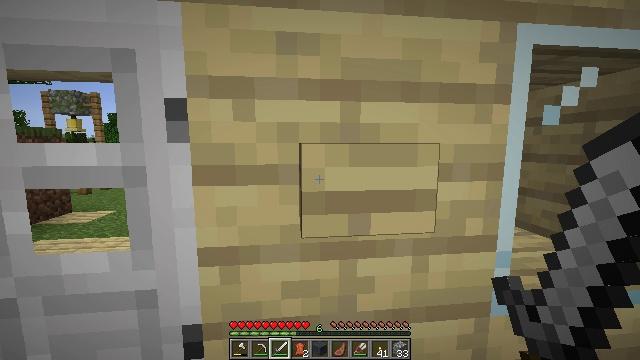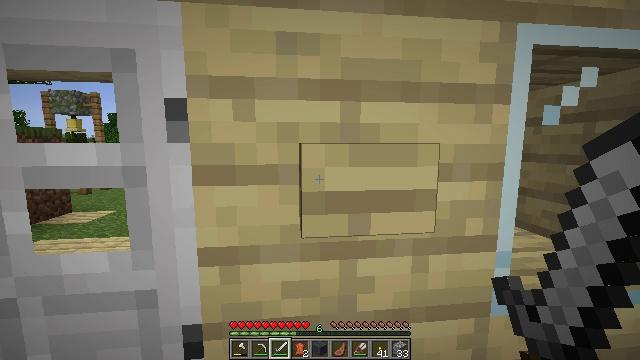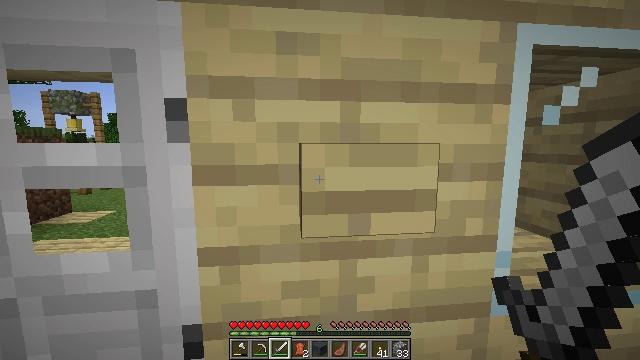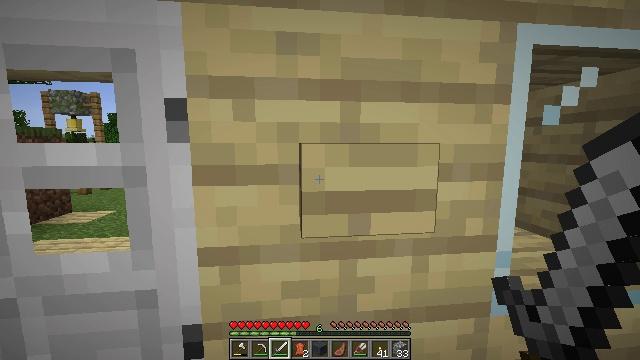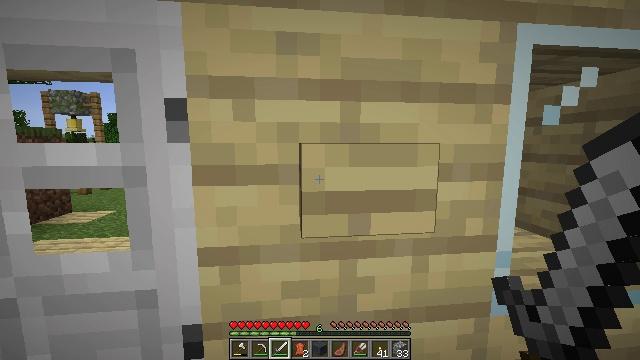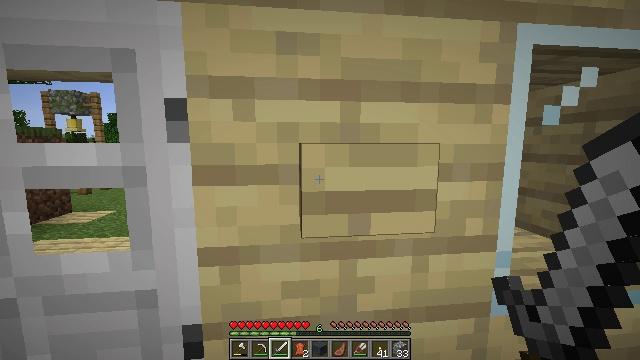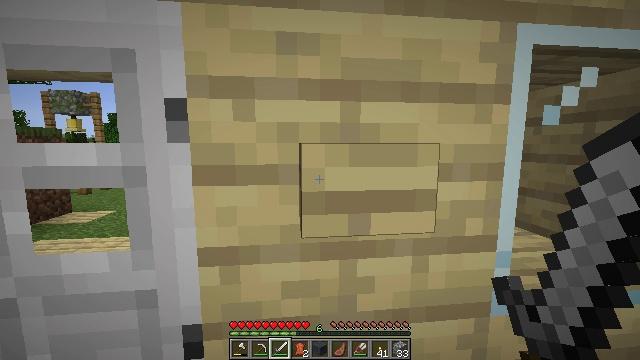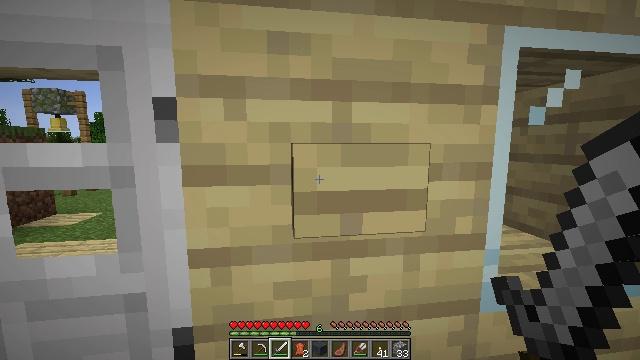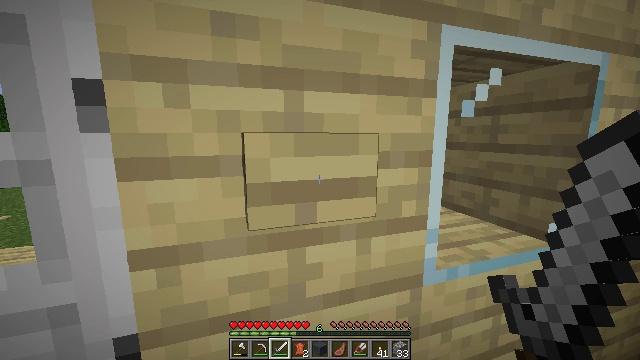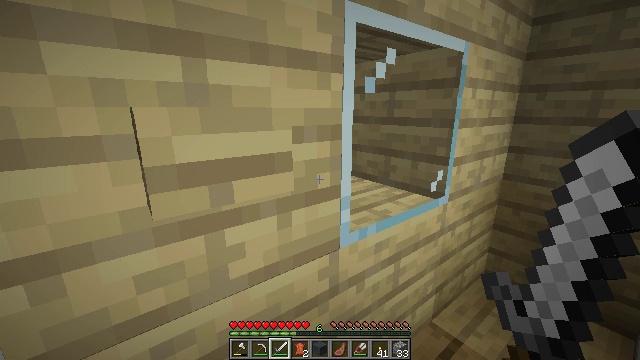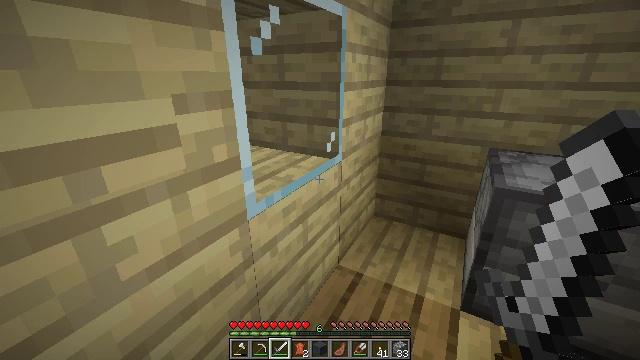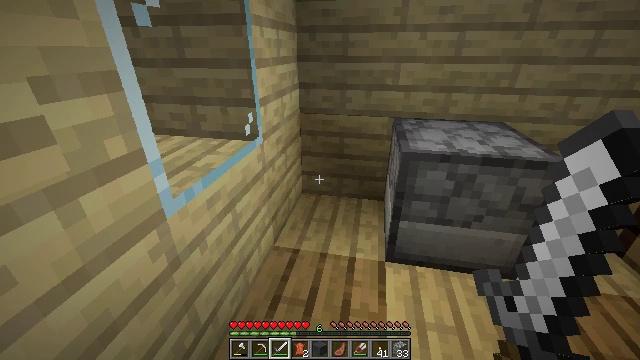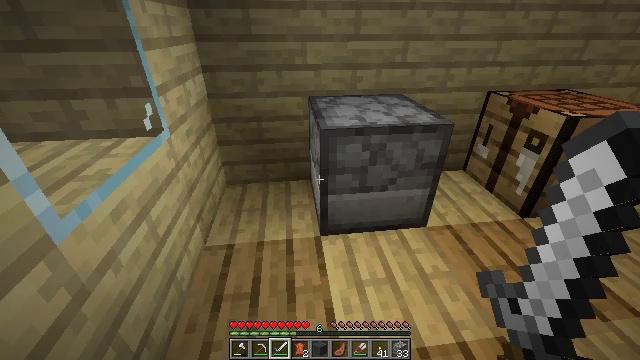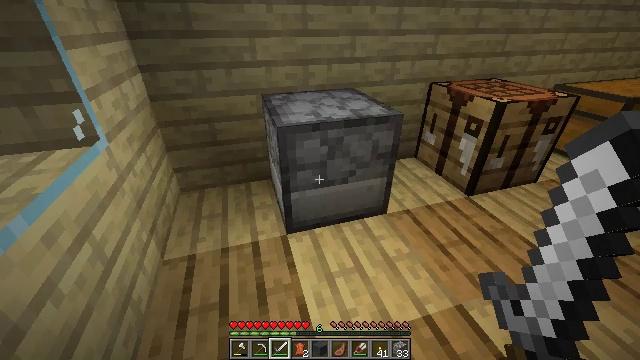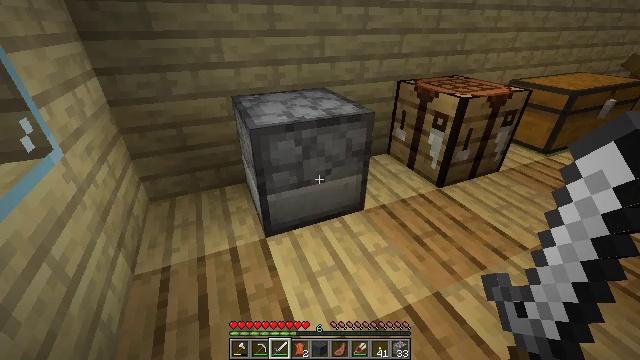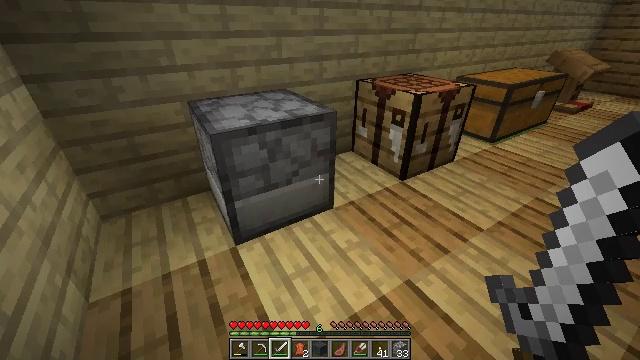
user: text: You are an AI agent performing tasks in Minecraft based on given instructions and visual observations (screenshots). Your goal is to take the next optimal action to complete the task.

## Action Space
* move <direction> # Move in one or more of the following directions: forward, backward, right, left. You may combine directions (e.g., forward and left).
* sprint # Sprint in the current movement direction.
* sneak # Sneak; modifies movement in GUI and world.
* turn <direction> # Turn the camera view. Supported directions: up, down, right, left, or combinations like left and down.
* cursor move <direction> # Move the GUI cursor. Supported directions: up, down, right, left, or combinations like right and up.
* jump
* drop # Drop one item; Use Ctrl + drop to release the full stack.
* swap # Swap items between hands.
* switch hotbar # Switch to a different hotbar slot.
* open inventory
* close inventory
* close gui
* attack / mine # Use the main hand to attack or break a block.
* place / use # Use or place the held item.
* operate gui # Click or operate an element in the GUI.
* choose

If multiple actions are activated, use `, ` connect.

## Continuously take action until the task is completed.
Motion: motion action
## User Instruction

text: Gather beetroots by breaking the plants.
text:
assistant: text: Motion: no_op
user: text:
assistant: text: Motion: no_op
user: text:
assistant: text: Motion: no_op
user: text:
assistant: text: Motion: no_op
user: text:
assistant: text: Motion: no_op
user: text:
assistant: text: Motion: no_op
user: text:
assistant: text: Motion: turn right
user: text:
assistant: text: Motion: turn right and down
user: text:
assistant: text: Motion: turn right and down
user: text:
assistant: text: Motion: turn right and down
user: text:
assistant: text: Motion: turn right and down
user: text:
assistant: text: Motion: turn right and down
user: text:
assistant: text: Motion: turn right
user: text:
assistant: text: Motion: turn right
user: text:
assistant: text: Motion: turn right
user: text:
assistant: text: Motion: no_op
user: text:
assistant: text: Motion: no_op
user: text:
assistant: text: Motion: turn left
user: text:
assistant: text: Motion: turn left and up
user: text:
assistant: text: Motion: turn left and up
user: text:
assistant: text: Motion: turn left
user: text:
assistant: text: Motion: turn left
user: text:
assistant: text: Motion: turn left
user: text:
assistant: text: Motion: turn left and up
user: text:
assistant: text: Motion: turn left and up
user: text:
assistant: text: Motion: turn left and up
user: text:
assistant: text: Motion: turn left and up
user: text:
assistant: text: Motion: no_op
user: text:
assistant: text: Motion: no_op
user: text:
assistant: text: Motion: turn left and up